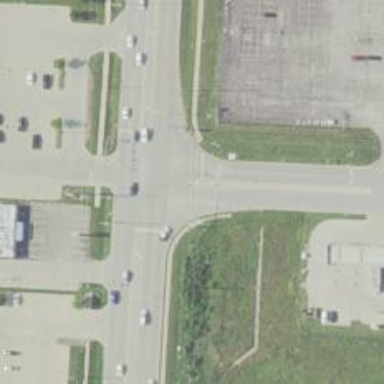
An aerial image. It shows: Crossing with line markings on the road.